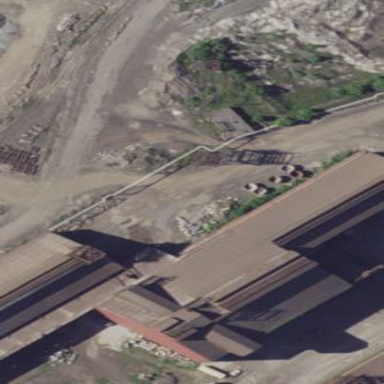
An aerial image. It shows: Industrial building.